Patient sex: F
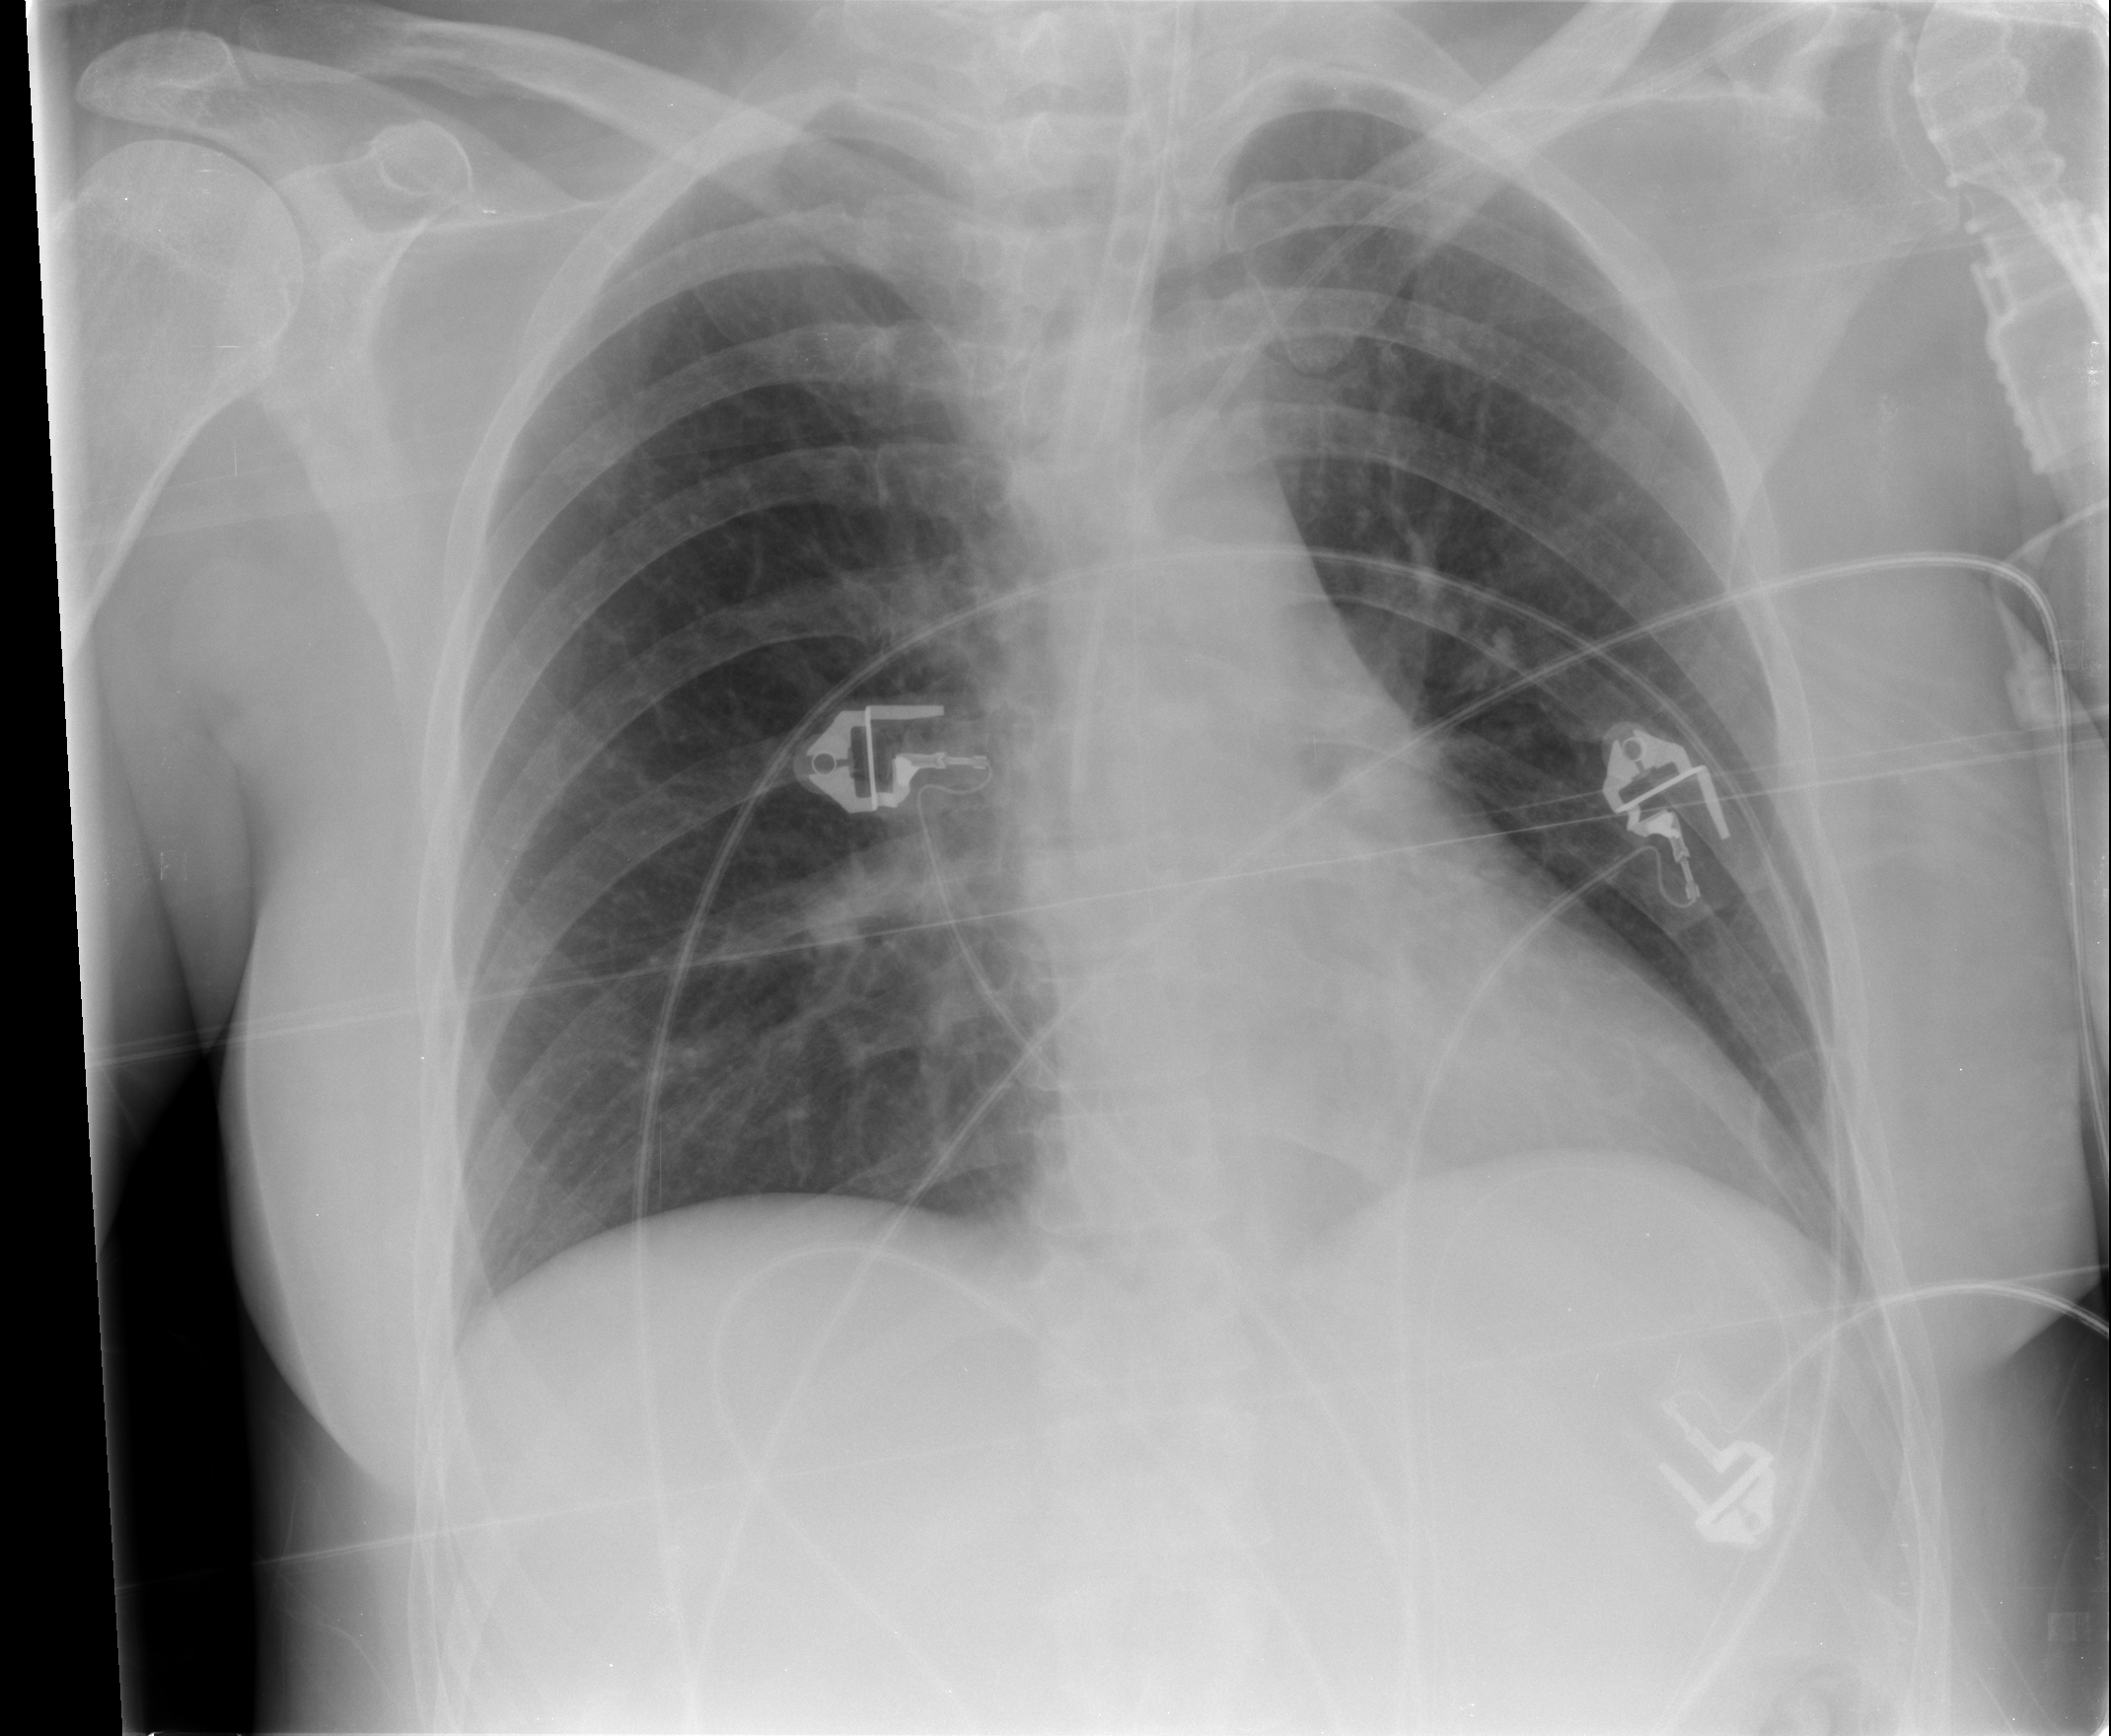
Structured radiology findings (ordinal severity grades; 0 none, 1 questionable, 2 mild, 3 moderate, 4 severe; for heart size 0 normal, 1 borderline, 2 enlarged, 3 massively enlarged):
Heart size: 0
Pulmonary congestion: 0
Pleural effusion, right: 0
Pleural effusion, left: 0
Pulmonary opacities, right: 2
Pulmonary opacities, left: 0
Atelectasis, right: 0
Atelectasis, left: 0